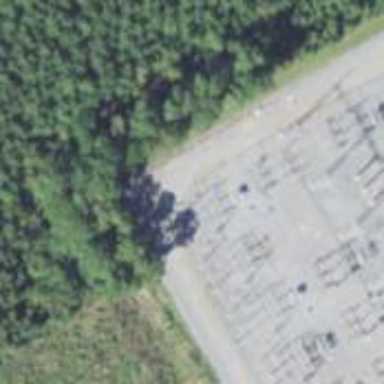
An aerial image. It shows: Switch for power supply.